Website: walmart
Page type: billing-address
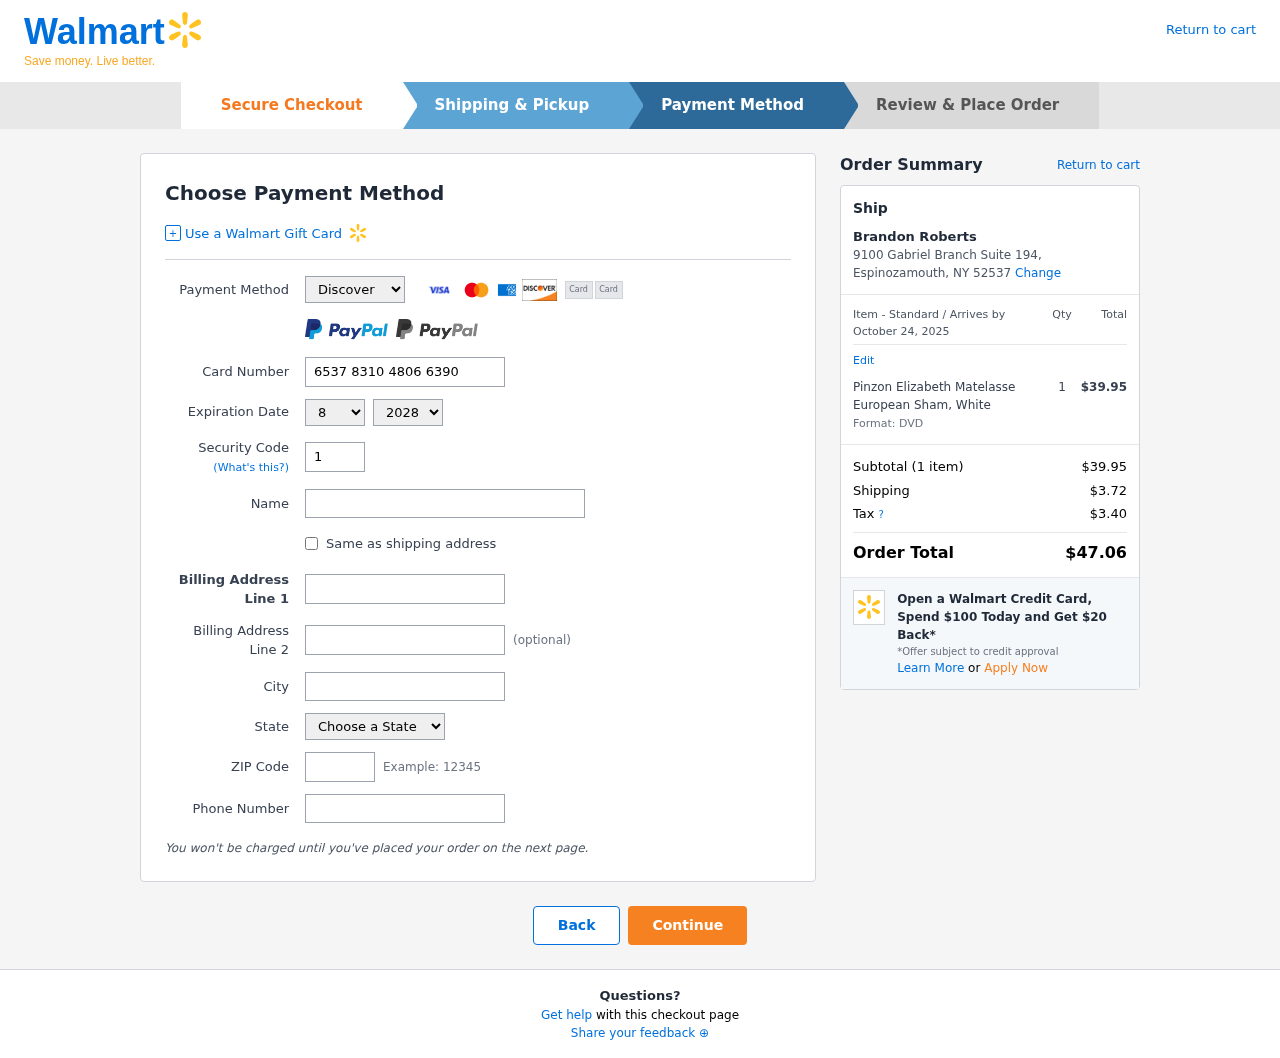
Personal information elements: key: PII_CARD_CVV
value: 119
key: PII_CARD_EXPIRY_MONTH
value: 08
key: PII_CARD_EXPIRY_YEAR
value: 28
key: PII_CARD_NUMBER
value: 6537 8310 4806 6390
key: PII_CARD_TYPE
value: Discover
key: PII_CITY
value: Espinozamouth
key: PII_CITY_STATE_ZIP
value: Espinozamouth, NY 52537
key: PII_FULLNAME
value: Brandon Roberts
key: PII_PHONE
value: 7108667334
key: PII_POSTCODE
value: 52537
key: PII_STATE
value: New York
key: PII_STREET
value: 9100 Gabriel Branch Suite 194
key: PII_FULLNAME2
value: Brandon Roberts
Product elements: key: PRODUCT1_NAME
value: Pinzon Elizabeth Matelasse European Sham, White
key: PRODUCT1_PRICE
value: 39.95
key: PRODUCT1_QUANTITY
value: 1
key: PRODUCT1_DESC
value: Format: DVD
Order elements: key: ORDER_DELIVERY_DATE
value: October 24, 2025
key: ORDER_NUM_ITEMS
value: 1
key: ORDER_SUBTOTAL
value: $39.95
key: ORDER_SHIPPING_COST
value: $3.72
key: ORDER_TAX
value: $3.40
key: ORDER_TOTAL
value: $47.06